Question: I am using Windows Authentication.
I have this in my code:
'''
CultureInfo CultureInfoDateCulture = new CultureInfo("fr-FR");
CultureInfo provider = CultureInfo.InvariantCulture;
provider = new CultureInfo("fr-FR");
try
{
startDateTime = DateTime.ParseExact(startDate, "d", provider);
endDateTime = DateTime.ParseExact(endDate, "d", provider);
}
catch
{
Alert("Insert Failed: Date Format is incorrect. Please make sure it is in the following format: Day/Month/Year i.e. 1/1/2012", "error", false);
}
'''
This is the screen I get when I access the application over HTTPs (Edit: For some strange reason I am not able to get this image showing, the logon screen is the one where the user is asked to connect to the server)

How can I go around this? I do not want the user to be access to re-logon because of the above code, is it a matter of access permissions on the serveR?
UPDATE:
After using Chrome's developer tools to find out what files are trying to be accessed it turns out that a missing image was the reason for the user being ask to logon. For some reason, the server was returning a 403 error (instead of a 404 error, most probably because of security to not allow users to ping common files to see whether they exist). Once the image link was removed, it did not prompt for re-login any more. I thought the CultureInfo was the reason because this is the only code common used in those two pages and not in the others, however, the fault was of a jQuery DataPicker CSS file.
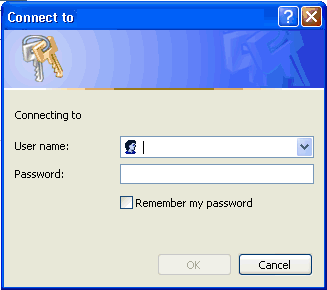
Answer: > Could DataCulture be the reason why the user is asked to re-logon on HTTPS
No
> Is it a matter of access permissions on the server?
Yes, authentication is purely related to the permissions granted by the server on the resource you are trying to access.